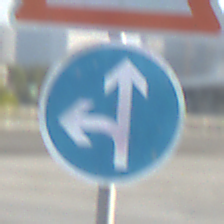
Verkehrszeichen: VorgeschriebeneFahrtrichtungGeradeausOderLinks
Zusatzzeichen oben: Lichtzeichenanlage
Umgebung: Outdoor, Urban
Tageszeit: SunriseSunset
Wetter: Clear
Licht: Natural
Jahreszeit: NotSpecified
Kontrast: MediumContrast